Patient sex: M
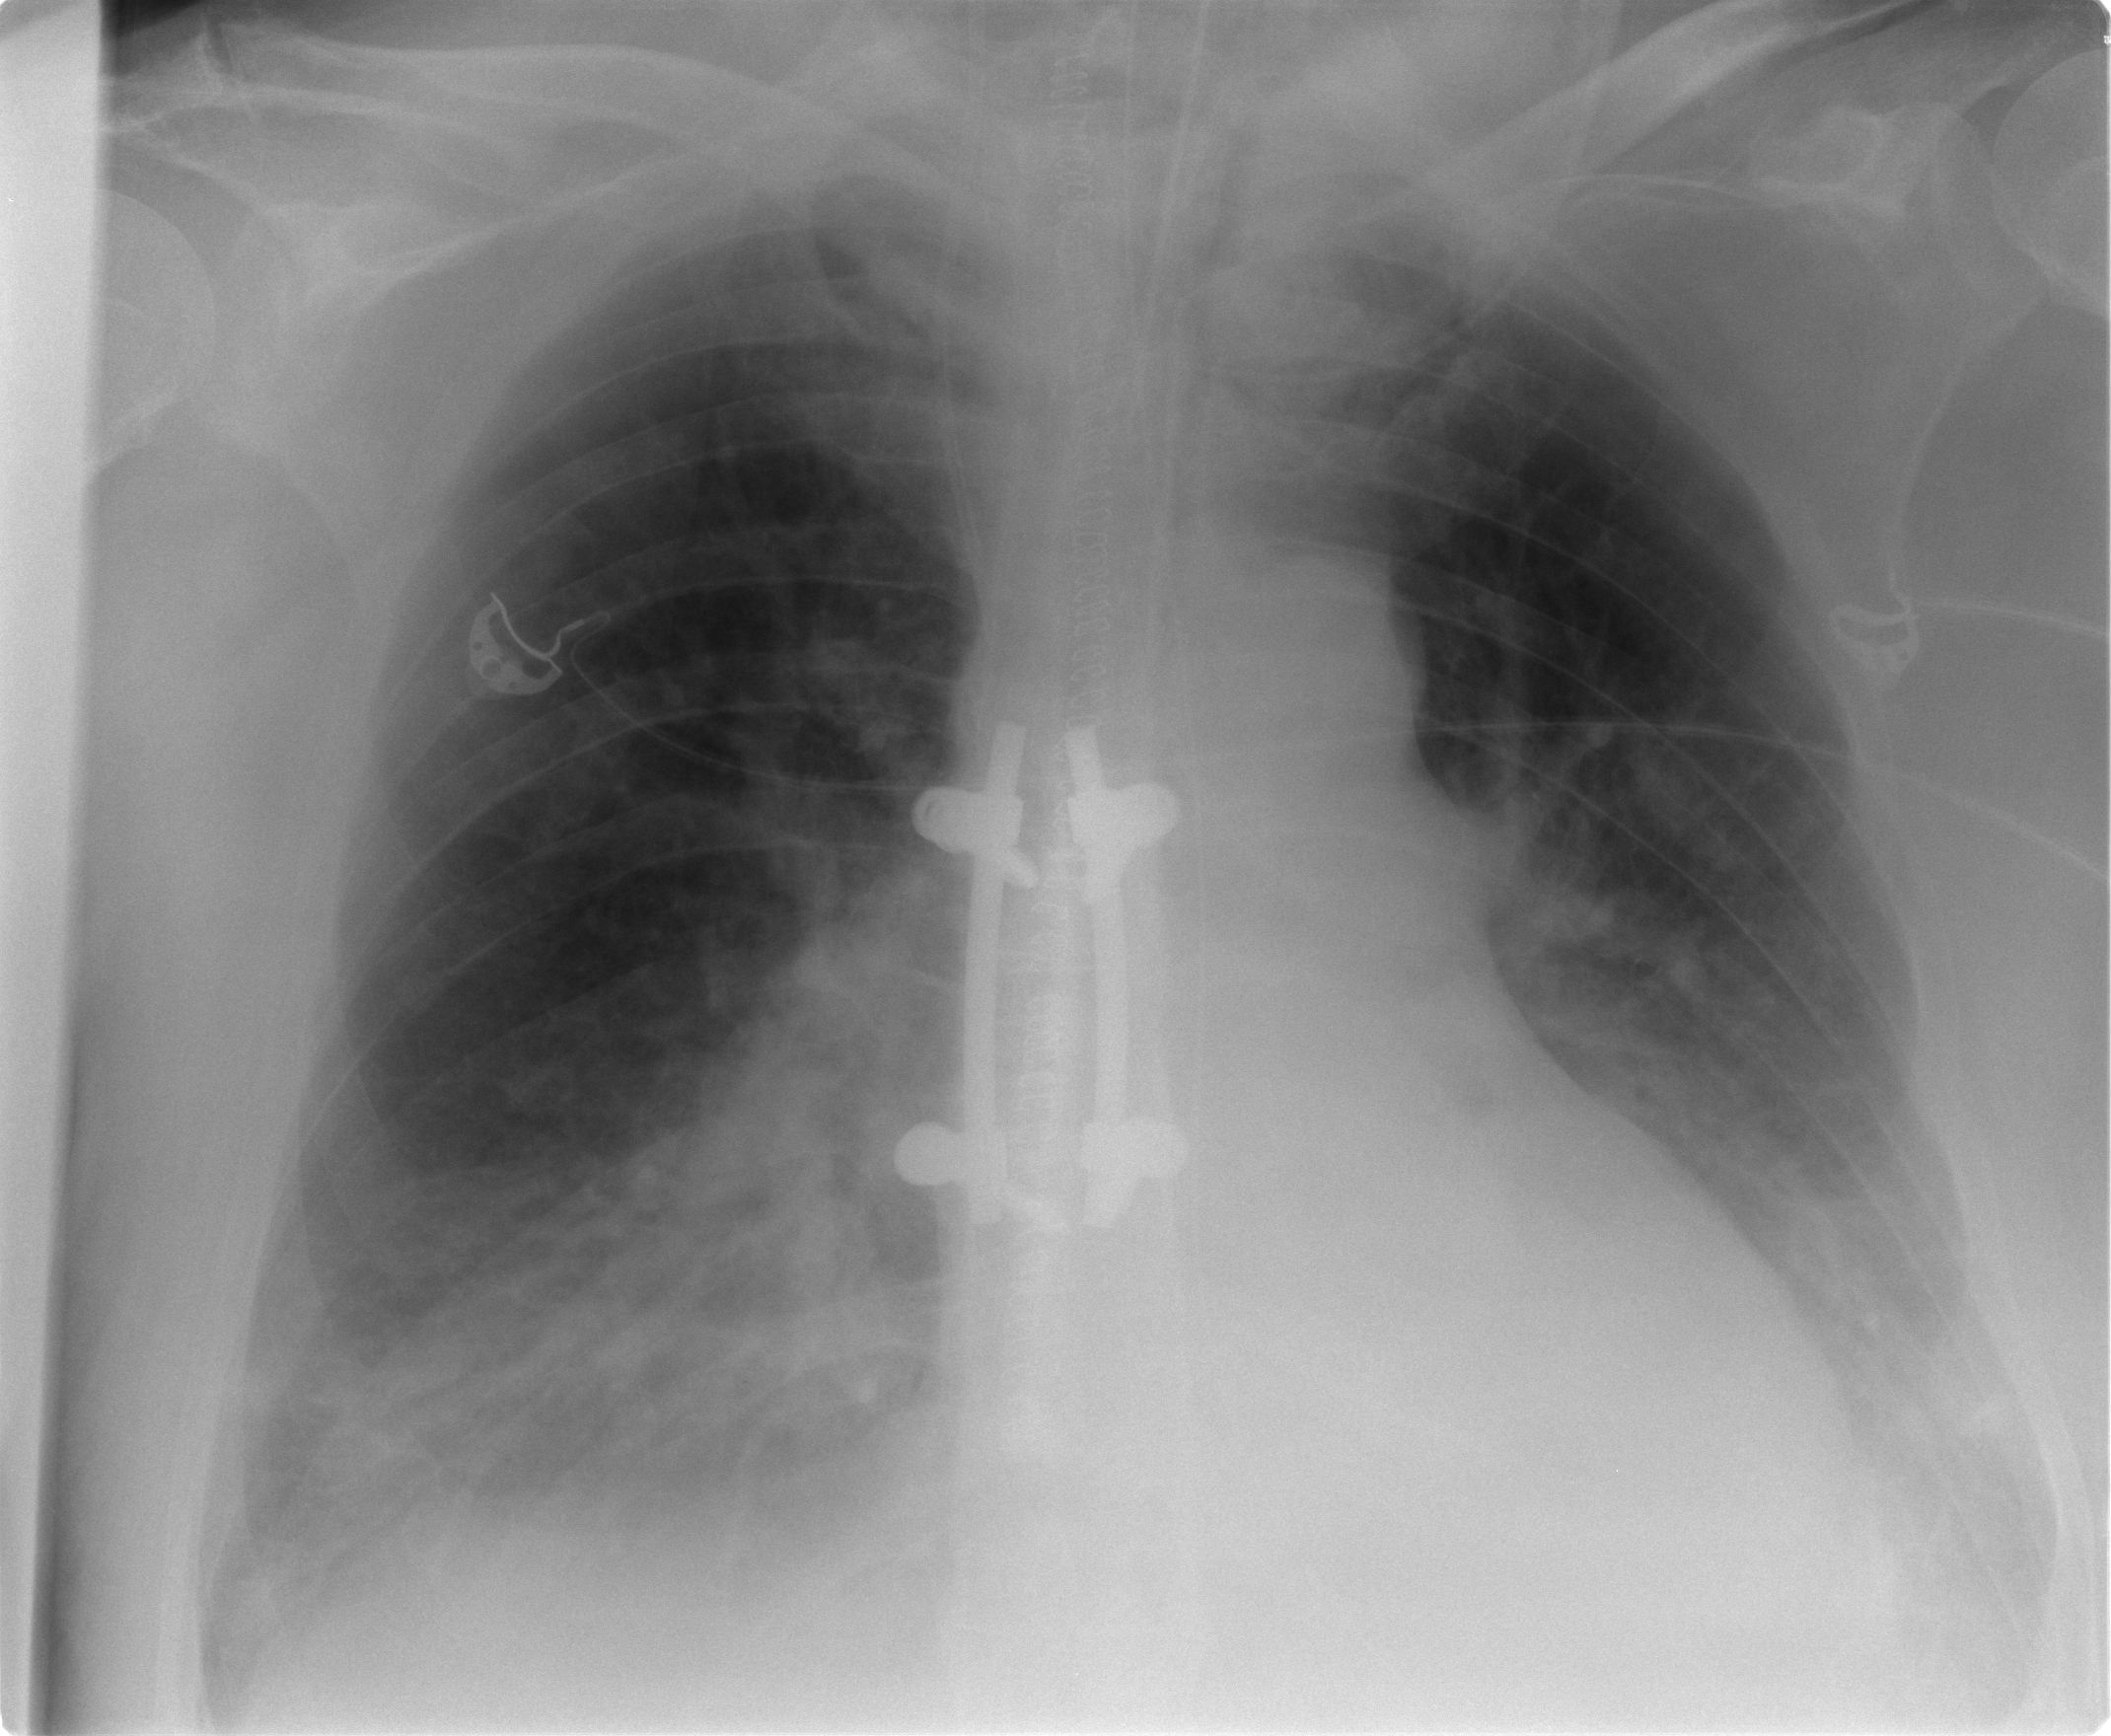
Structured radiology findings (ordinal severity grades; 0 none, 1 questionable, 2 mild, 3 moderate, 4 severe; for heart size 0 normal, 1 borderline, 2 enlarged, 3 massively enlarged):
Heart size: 0
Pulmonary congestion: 2
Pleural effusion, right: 2
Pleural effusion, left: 2
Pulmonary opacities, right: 1
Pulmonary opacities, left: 1
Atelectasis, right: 2
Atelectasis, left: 2